Question: I am experimenting with matplotlib at the moment. Some time ago I used Excel VBA code to produce images such as the one attached.
You will notice it is not presented in a scientific/research style but rather as if produced by a school-student on graph paper - with three different grid-line styles.
Is there a fairly straightforward way to achieve this sort of thing with matplotlib?

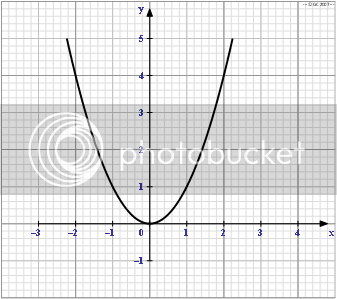
Answer: Yes, you can use <URL> for this.
'''
import matplotlib.pyplot as plt
from matplotlib.ticker import MultipleLocator, FormatStrFormatter
import numpy as np
fig = plt.figure(1)
ax = fig.add_subplot(111)
# set up axis
ax.spines['left'].set_position('zero')
ax.spines['right'].set_color('none')
ax.spines['bottom'].set_position('zero')
ax.spines['top'].set_color('none')
ax.xaxis.set_ticks_position('bottom')
ax.yaxis.set_ticks_position('left')
# draw curve
x = np.arange(-2.5,2.5,0.01)
line, = ax.plot(x, x**2)
#set bounds
ax.set_ybound(-1,7)
# create grid
#ax.xaxis.set_major_locator(MultipleLocator(1))
#ax.xaxis.set_minor_locator(MultipleLocator(0.2))
#ax.yaxis.set_major_locator(MultipleLocator(1))
#ax.yaxis.set_minor_locator(MultipleLocator(0.2))
#ax.xaxis.grid(True,'minor')
#ax.yaxis.grid(True,'minor')
#ax.xaxis.grid(True,'major',linewidth=2)
#ax.yaxis.grid(True,'major',linewidth=2)
#adjust grid on the 2s
#for idx,loc in enumerate(ax.xaxis.get_majorticklocs()):
#if loc !=0 and loc % 2 == 0: ax.get_xgridlines()[idx].set_c('r')
#for idx,loc in enumerate(ax.yaxis.get_majorticklocs()):
#if loc !=0 and loc % 2 == 0: ax.get_ygridlines()[idx].set_c('r')
## THIS IS THE EDIT
ax.xaxis.set_minor_locator(MultipleLocator(0.2))
ax.yaxis.set_minor_locator(MultipleLocator(0.2))
ax.xaxis.grid(True,'minor',linewidth=2)
ax.yaxis.grid(True,'minor',linewidth=2)
minor_grid_lines = [tick.gridline for tick in ax.xaxis.get_minor_ticks()]
for idx,loc in enumerate(ax.xaxis.get_minorticklocs()):
if loc % 2.0 == 0: minor_grid_lines[idx].set_c('r' )
elif loc % 1.0 == 0: minor_grid_lines[idx].set_c('g' )
else: minor_grid_lines[idx].set_c( 'b' )
plt.show()
'''
<URL>